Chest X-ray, PA view. Patient: 63 years old, sex F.
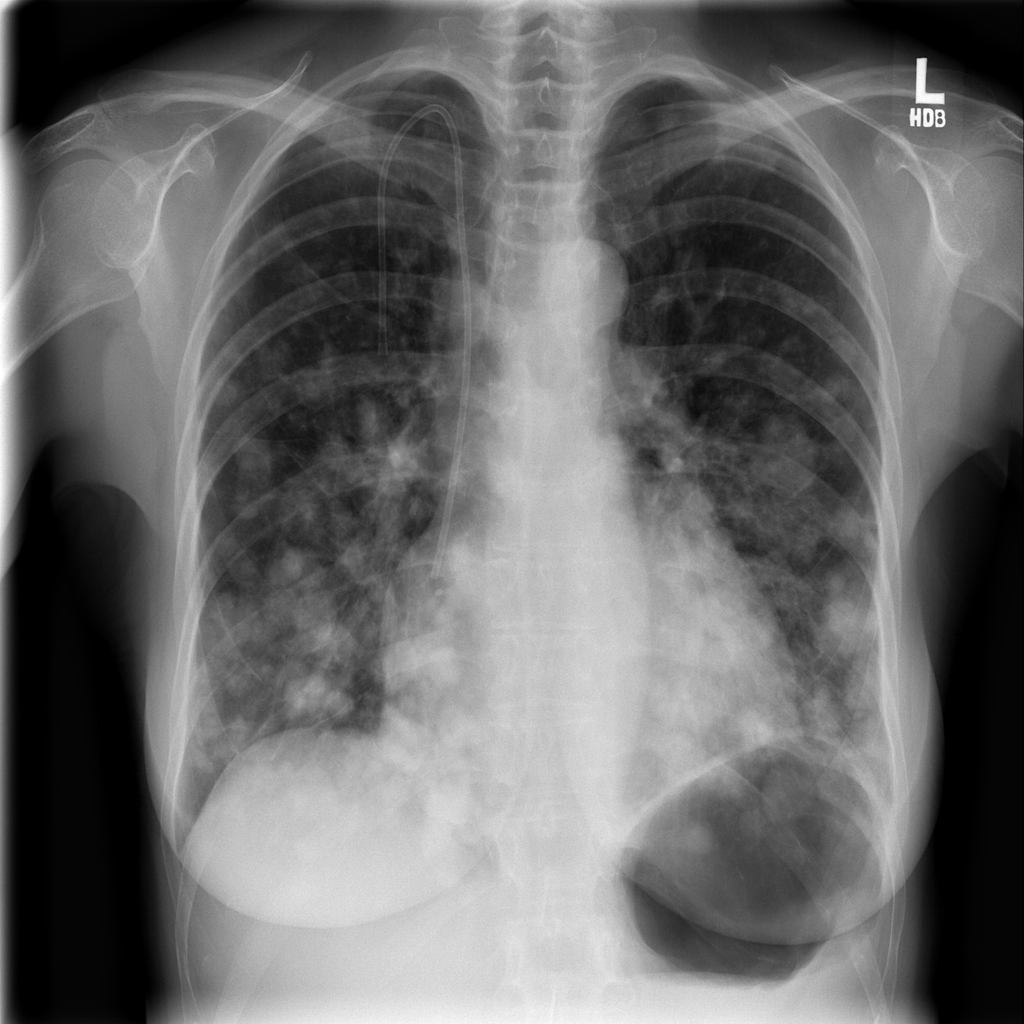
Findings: Nodule